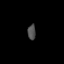
Tissue: skin
Cell type: Epithelial cells
Senescence score: 0.2037
Nuclear area (px): 121
Mean DAPI intensity: 77.413